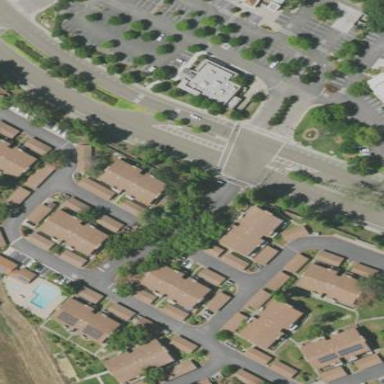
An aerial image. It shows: Residential area with apartments.